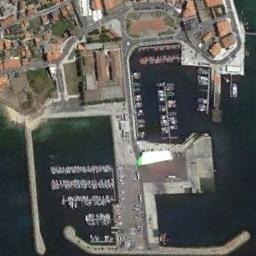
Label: harbor